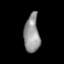
Tissue: lung
Cell type: Myeloid cells
Senescence score: 0.5779
Nuclear area (px): 580
Mean DAPI intensity: 147.234